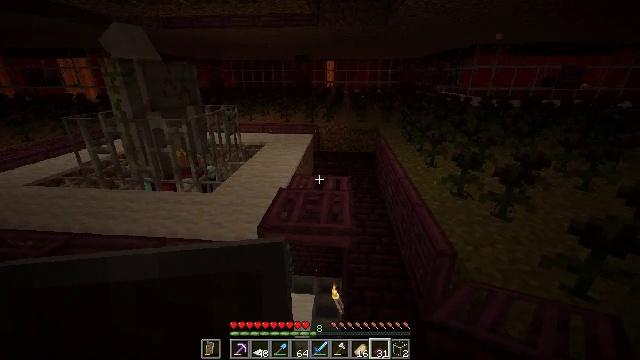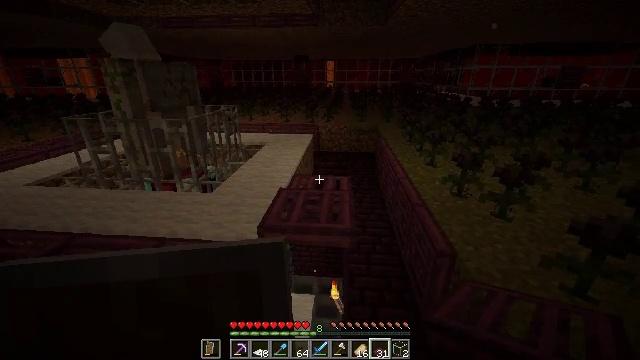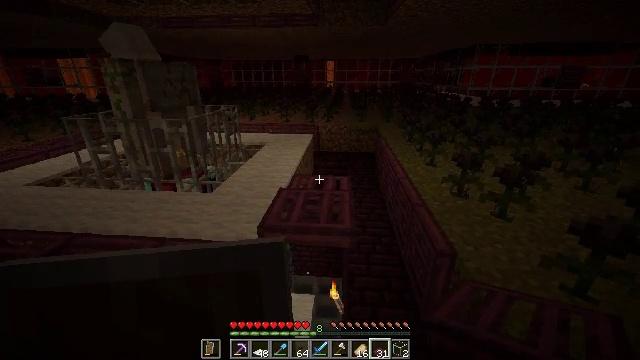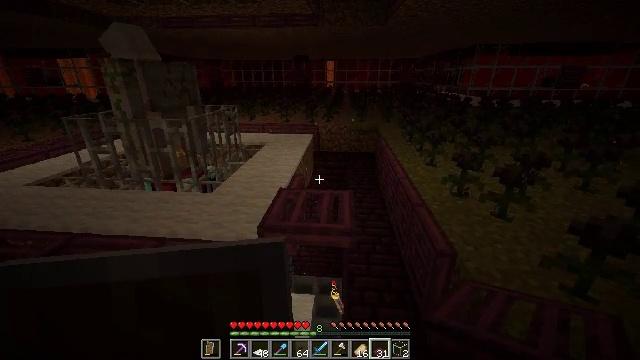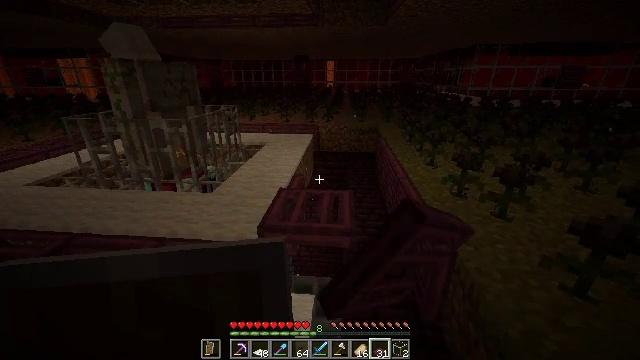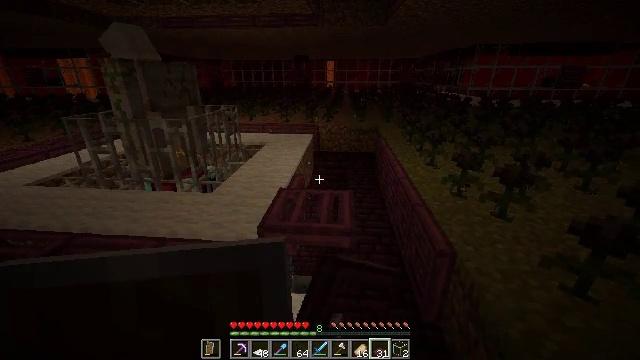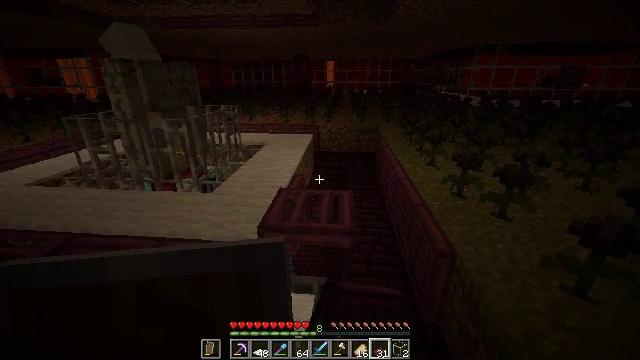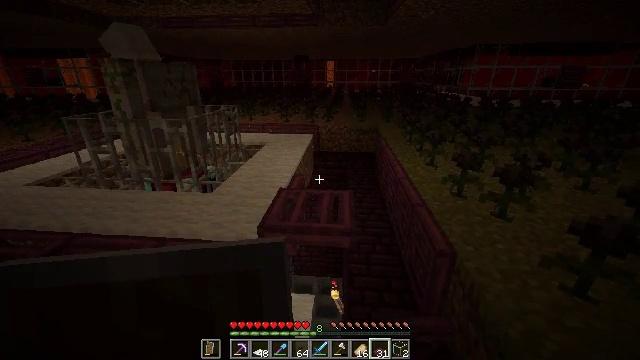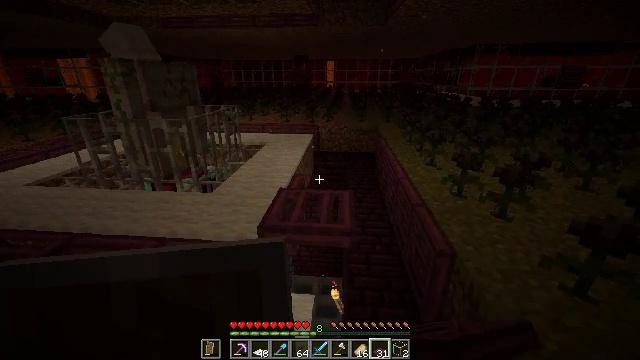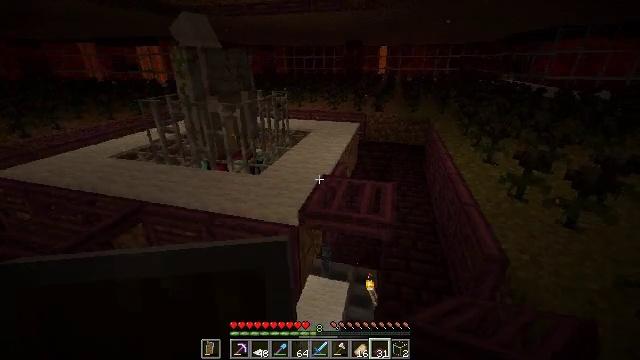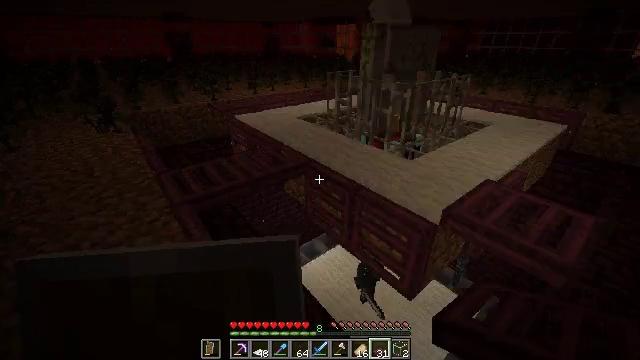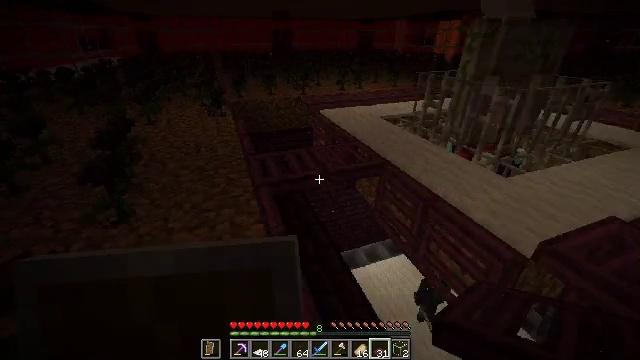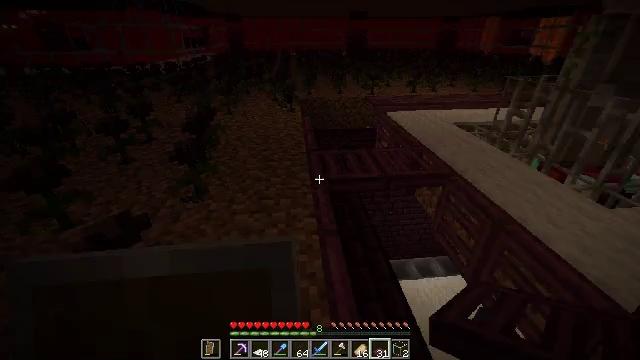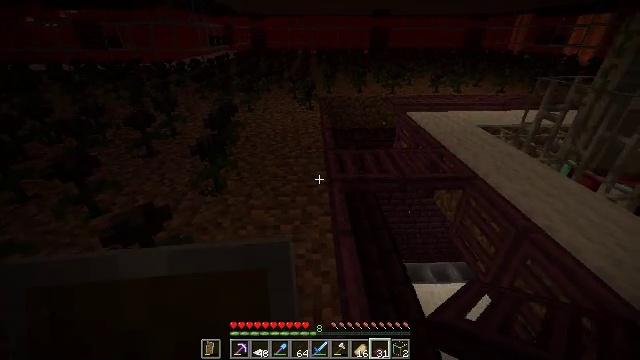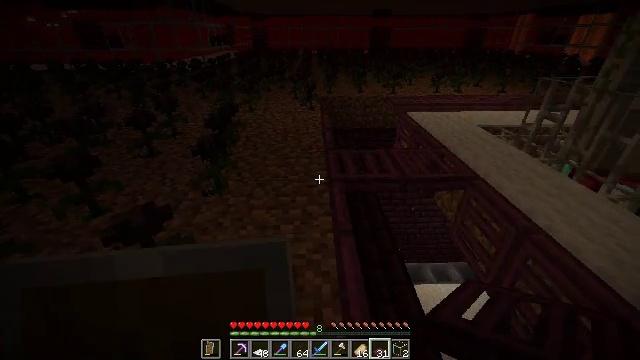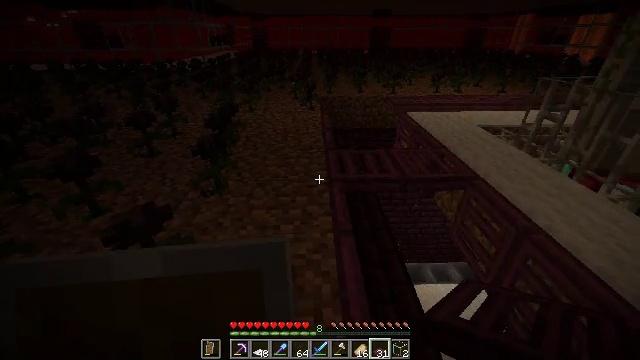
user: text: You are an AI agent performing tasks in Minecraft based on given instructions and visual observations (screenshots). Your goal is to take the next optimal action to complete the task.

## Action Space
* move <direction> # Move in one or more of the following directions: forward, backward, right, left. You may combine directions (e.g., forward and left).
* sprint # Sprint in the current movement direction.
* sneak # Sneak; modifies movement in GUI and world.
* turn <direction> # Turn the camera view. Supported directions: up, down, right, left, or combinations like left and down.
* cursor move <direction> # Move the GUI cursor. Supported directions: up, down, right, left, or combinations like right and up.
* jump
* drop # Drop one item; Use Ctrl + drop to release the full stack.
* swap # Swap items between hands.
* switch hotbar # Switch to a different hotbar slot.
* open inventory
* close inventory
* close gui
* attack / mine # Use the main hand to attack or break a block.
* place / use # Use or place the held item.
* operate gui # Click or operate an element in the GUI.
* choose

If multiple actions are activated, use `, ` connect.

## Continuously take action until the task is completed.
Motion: motion action
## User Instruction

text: Collect the crimson trapdoor from a structure.
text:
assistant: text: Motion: no_op
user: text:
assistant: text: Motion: no_op
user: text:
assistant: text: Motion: use / place
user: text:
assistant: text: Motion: use / place
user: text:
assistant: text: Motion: no_op
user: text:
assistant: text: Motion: no_op
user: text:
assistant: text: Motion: no_op
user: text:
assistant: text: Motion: no_op
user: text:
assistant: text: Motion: turn left and down
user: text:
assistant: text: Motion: turn left and down
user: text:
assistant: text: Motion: turn left
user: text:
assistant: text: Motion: turn left
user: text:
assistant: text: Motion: turn left
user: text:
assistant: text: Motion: no_op
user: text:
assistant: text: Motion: no_op
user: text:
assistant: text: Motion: no_op
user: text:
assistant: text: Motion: turn left
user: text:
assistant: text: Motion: no_op
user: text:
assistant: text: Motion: no_op
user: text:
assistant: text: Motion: move forward
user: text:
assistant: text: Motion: move forward
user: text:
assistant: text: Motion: move forward
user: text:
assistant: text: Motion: move forward
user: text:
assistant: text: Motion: move forward
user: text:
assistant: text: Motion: move forward
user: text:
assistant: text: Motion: move forward
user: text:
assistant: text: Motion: move forward
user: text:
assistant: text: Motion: move forward
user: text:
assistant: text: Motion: move forward, turn right and down
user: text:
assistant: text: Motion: move forward, turn right and down